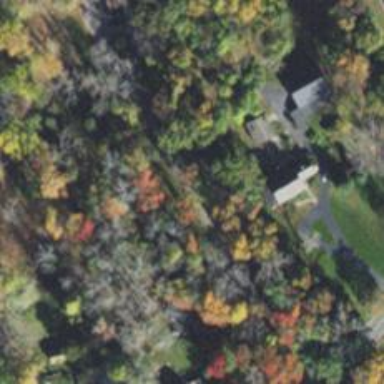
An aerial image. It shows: Driveway.